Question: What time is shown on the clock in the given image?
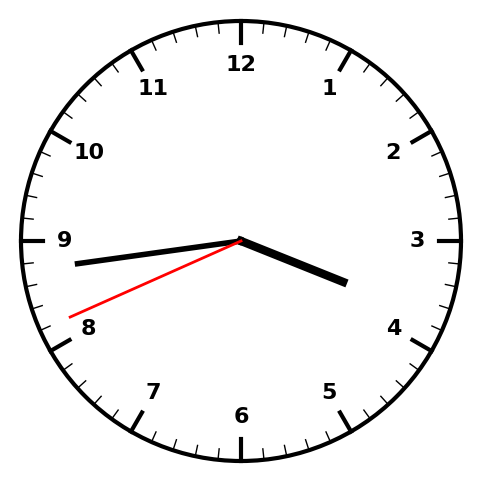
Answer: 03:43:41